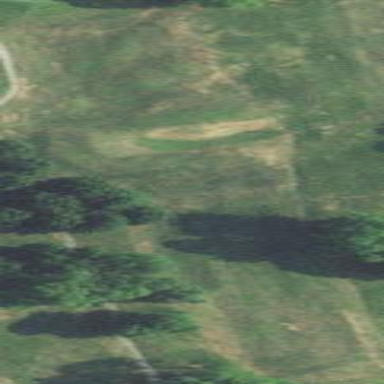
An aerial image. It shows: Grassy area designated as golf fairway.